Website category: camera
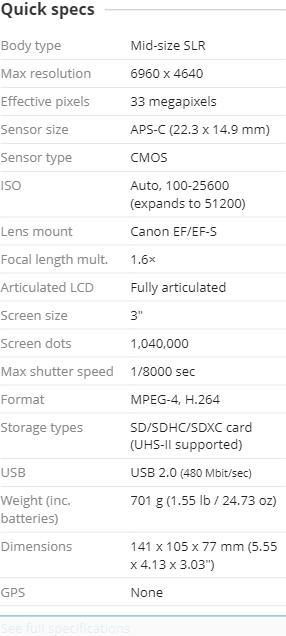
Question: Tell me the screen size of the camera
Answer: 3

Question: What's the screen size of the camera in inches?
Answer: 3

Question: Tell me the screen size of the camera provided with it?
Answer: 3

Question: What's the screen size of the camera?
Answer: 3

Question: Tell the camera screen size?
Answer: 3

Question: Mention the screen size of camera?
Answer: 3

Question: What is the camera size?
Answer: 3

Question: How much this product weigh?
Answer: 701 g (1.55 lb / 24.73 oz )

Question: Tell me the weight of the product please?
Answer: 701 g (1.55 lb / 24.73 oz )

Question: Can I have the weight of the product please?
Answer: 701 g (1.55 lb / 24.73 oz )

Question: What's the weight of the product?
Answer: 701 g (1.55 lb / 24.73 oz )

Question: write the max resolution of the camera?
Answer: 6960 x 4640

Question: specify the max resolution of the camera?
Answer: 6960 x 4640

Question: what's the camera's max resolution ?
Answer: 6960 x 4640

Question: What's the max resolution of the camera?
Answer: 6960 x 4640

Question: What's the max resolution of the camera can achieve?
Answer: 6960 x 4640

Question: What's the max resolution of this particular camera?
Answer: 6960 x 4640

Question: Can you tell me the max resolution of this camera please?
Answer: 6960 x 4640

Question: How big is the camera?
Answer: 141 x 105 x 77 mm (5.55 x 4.13 x 3.03 )

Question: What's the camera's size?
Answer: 141 x 105 x 77 mm (5.55 x 4.13 x 3.03 )

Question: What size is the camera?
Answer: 141 x 105 x 77 mm (5.55 x 4.13 x 3.03 )

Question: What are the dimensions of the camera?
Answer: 141 x 105 x 77 mm (5.55 x 4.13 x 3.03 )

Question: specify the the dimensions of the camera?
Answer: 141 x 105 x 77 mm (5.55 x 4.13 x 3.03 )

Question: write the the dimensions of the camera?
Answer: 141 x 105 x 77 mm (5.55 x 4.13 x 3.03 )

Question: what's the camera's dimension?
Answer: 141 x 105 x 77 mm (5.55 x 4.13 x 3.03 )